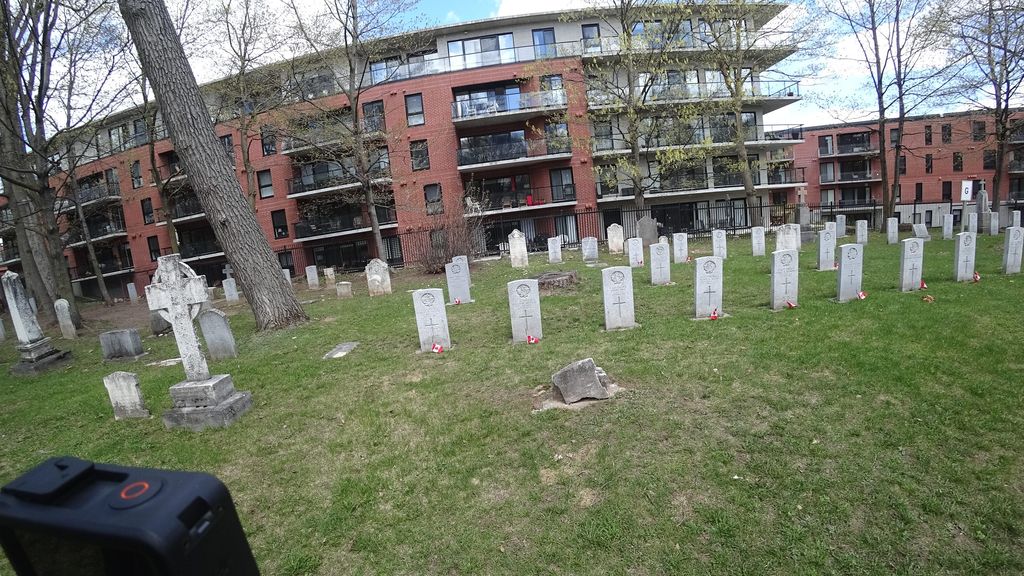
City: quebec_city